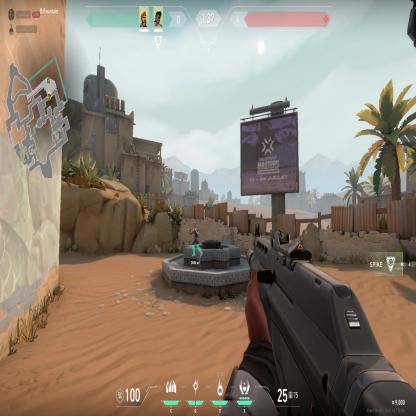
Label: teammate